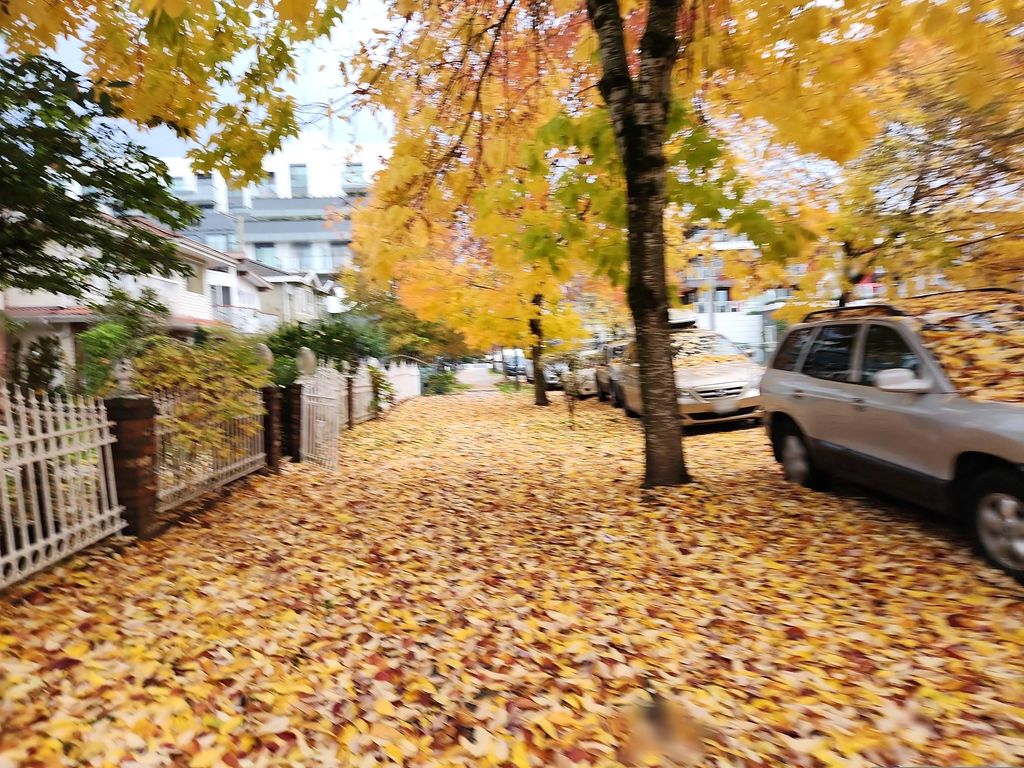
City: vancouver